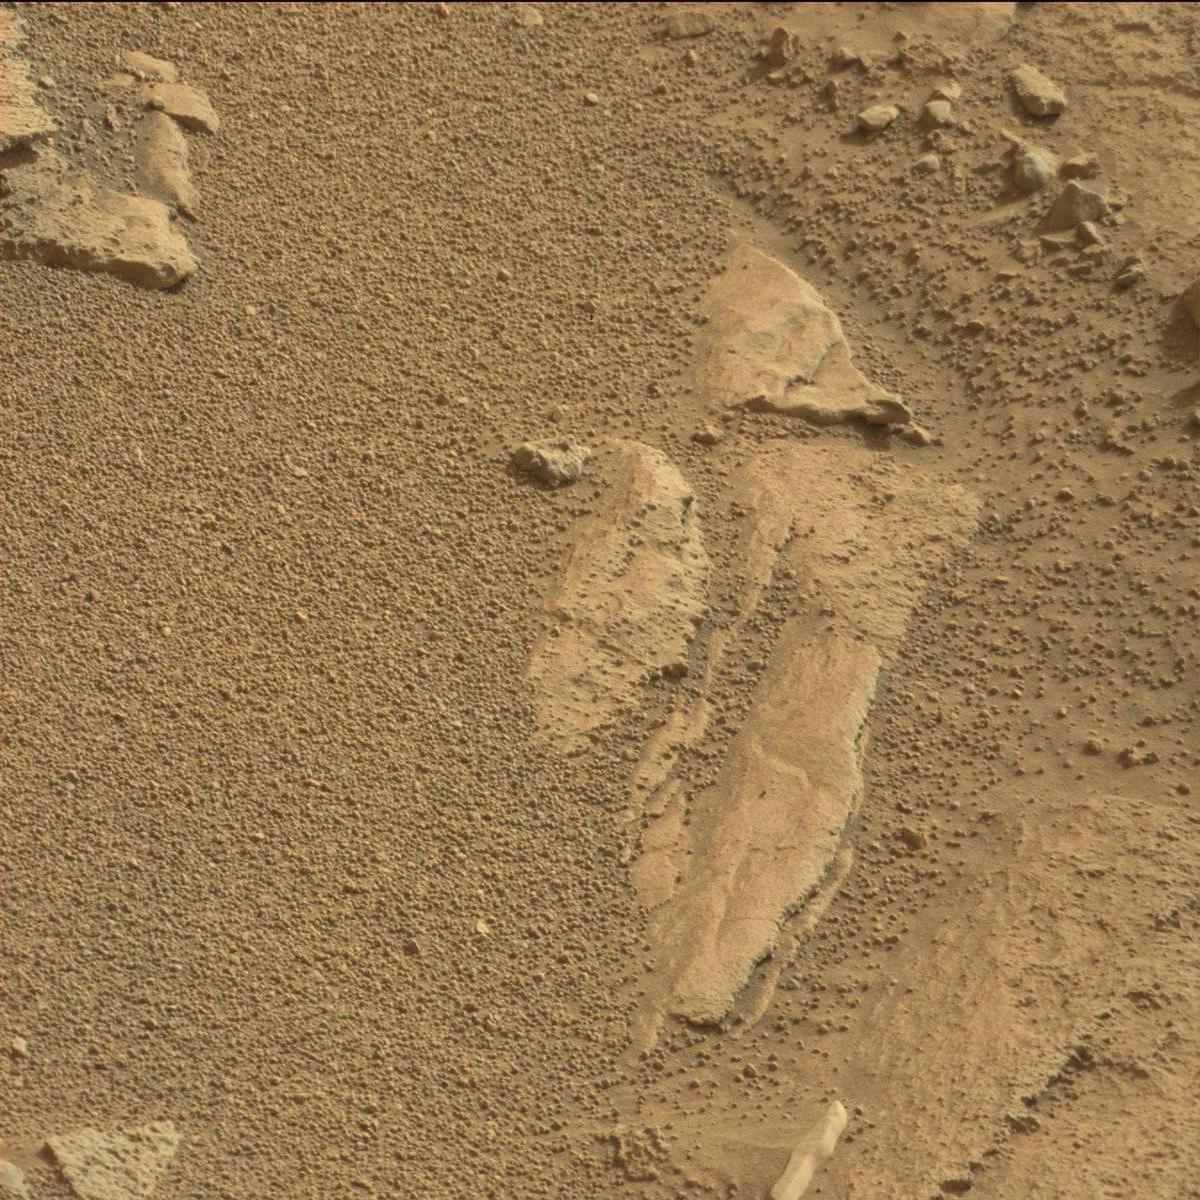
Terrain classes present: Bedrock, Sand / Soil